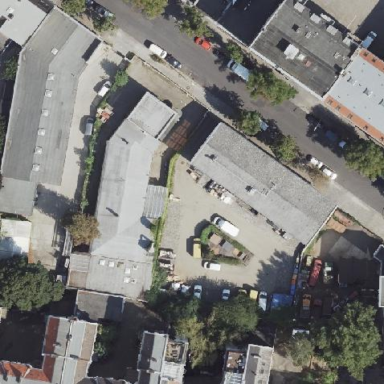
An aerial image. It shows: Commercial building.